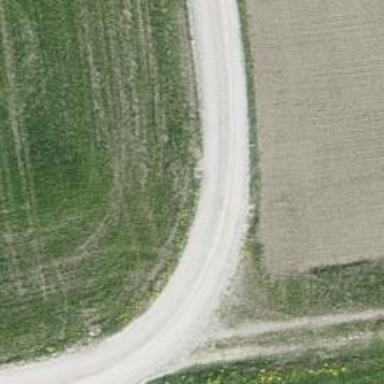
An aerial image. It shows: Track with grade1 tracktype.